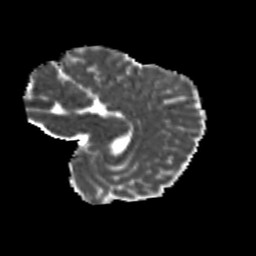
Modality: MD
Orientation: sagittal
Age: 12
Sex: male
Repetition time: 9.512 s
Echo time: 0.089 s